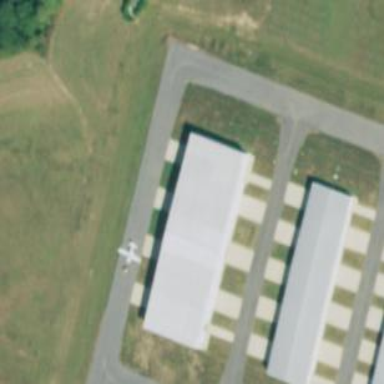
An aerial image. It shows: Hangar building at the airport.